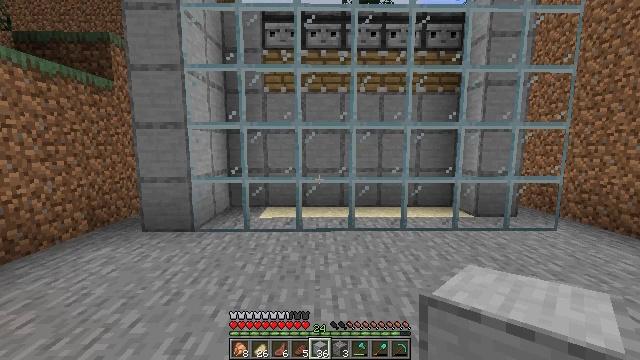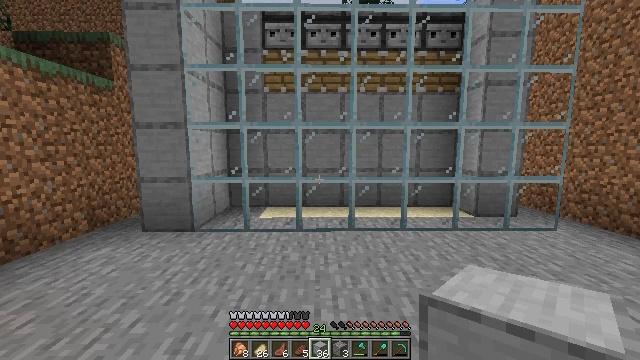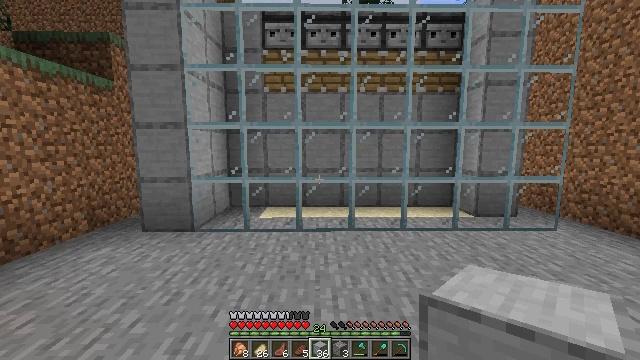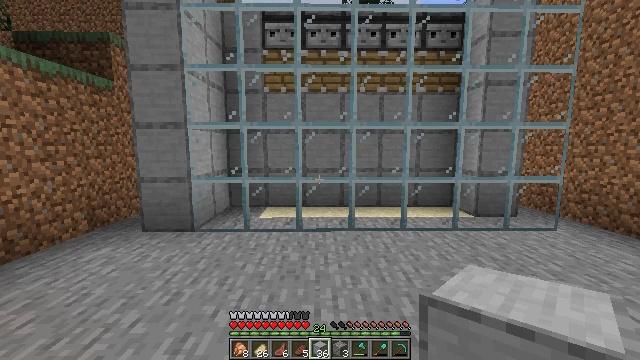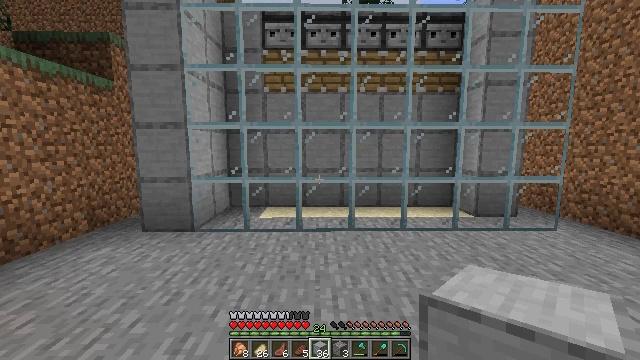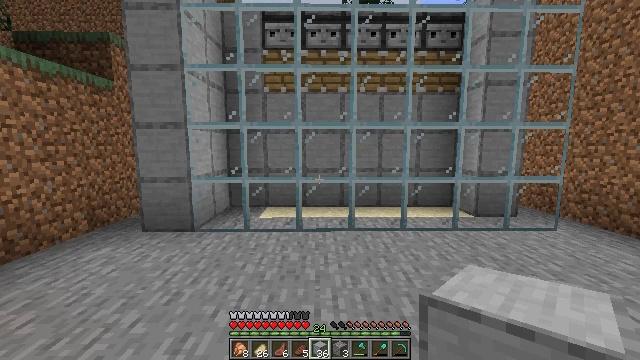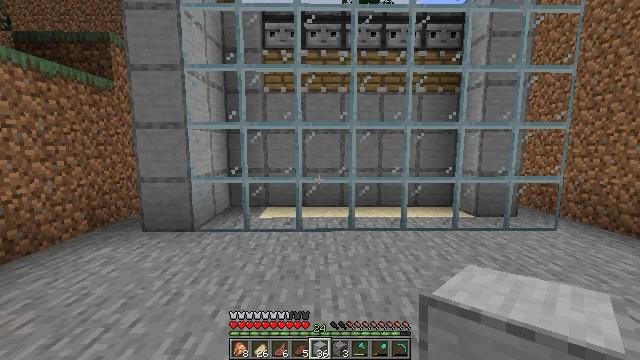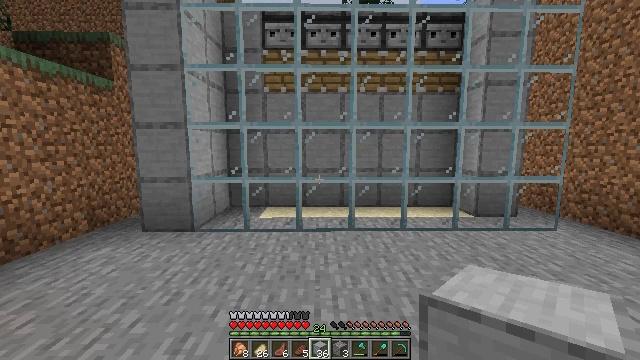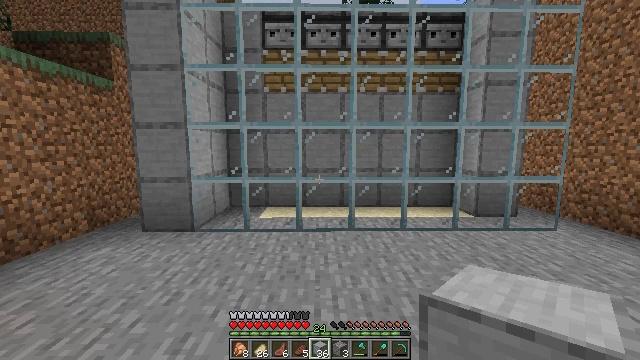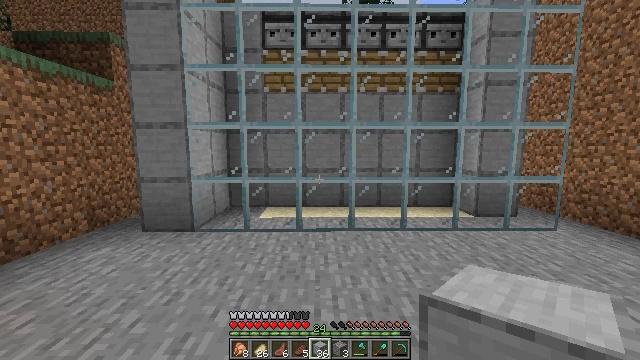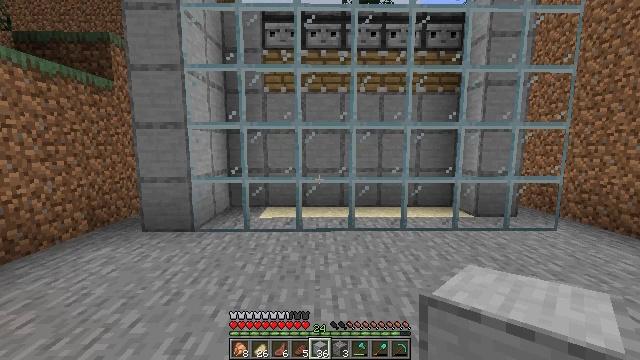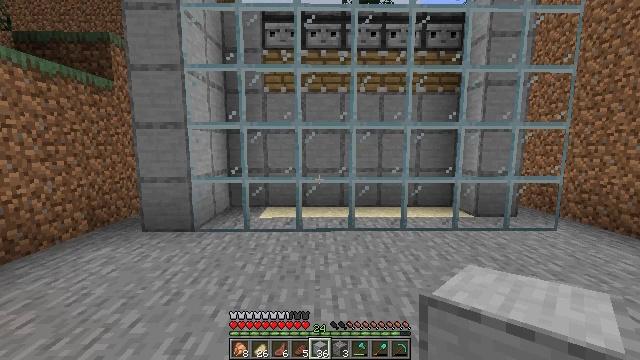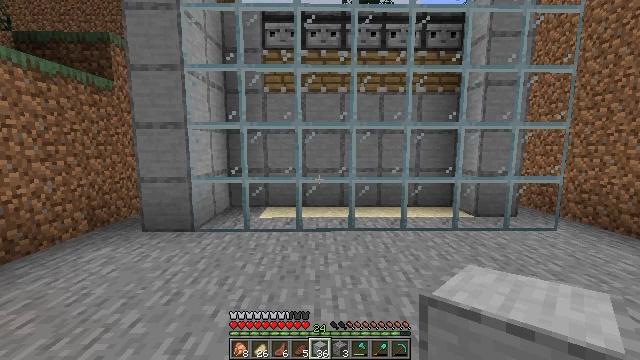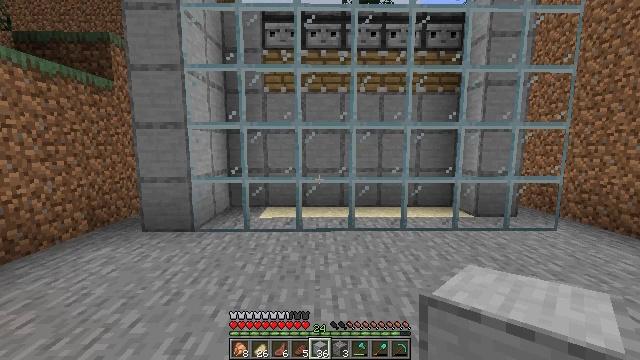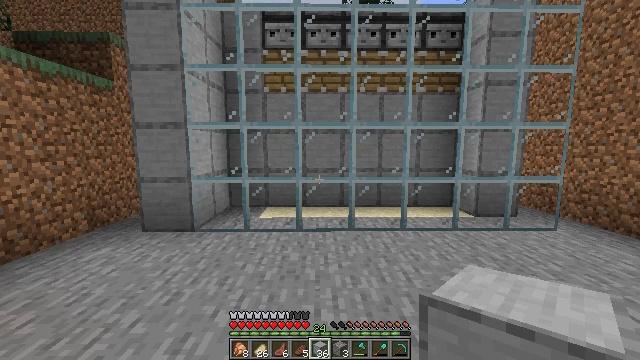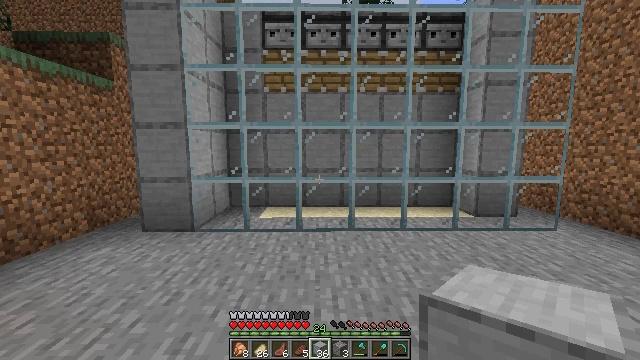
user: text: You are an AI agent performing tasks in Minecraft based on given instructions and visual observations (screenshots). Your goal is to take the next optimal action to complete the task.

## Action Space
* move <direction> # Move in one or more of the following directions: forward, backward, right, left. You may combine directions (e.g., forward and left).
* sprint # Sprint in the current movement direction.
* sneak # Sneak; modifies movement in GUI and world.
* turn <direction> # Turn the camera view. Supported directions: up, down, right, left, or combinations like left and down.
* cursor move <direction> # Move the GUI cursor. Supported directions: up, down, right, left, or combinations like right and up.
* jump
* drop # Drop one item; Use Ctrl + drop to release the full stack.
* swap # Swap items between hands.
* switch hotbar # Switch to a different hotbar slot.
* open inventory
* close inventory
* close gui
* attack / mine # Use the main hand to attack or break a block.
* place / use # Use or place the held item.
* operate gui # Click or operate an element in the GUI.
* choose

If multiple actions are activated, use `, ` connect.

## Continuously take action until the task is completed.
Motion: motion action
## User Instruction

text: Attack the smooth stone block to break it.
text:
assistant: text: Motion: no_op
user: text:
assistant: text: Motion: no_op
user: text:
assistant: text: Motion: no_op
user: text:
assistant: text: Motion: no_op
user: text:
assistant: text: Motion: no_op
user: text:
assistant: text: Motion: no_op
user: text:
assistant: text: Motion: no_op
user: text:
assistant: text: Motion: no_op
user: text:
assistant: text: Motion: no_op
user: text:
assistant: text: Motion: no_op
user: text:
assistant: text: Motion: no_op
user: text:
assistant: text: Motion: no_op
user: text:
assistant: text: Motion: no_op
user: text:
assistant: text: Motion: no_op
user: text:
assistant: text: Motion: no_op
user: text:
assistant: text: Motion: no_op
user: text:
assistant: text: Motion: no_op
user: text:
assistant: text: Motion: no_op
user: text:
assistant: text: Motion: no_op
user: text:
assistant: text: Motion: no_op
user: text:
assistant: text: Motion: no_op
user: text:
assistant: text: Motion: no_op
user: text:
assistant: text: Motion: no_op
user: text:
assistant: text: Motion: no_op
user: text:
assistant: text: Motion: no_op
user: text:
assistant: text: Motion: no_op
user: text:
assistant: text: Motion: no_op
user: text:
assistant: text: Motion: no_op
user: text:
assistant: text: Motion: no_op
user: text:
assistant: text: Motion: no_op